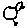
Label: bird